Chest X-ray. View position: PA
Patient age: 39
Patient sex: F
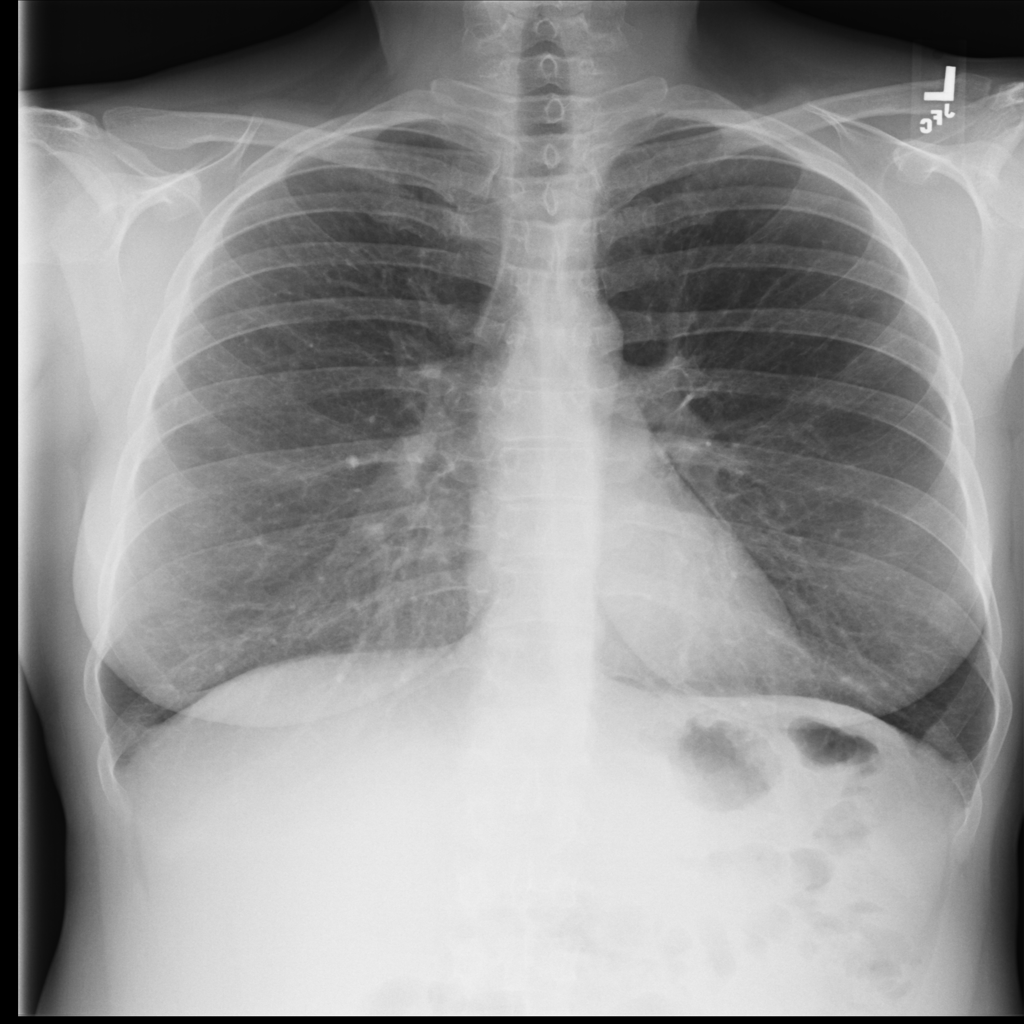
Finding: Pneumothorax